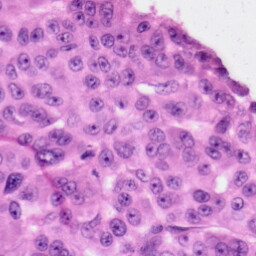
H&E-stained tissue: Skin